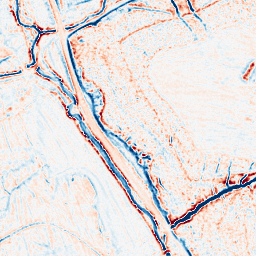
Category: edge_preserving
Decomposition family: bilateral
Decomposition parameters: d: 9
sigma_color: 50
sigma_space: 25
Upsampling method: linear_exact
Upsampling parameters: scale: 4
Upsampling scale: 4